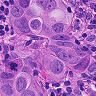
Metastatic tissue present: yes